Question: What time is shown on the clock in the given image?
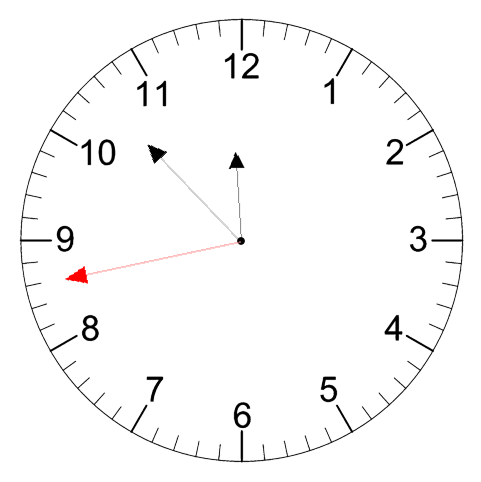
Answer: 11:52:43